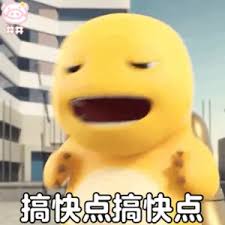
Label: nailong